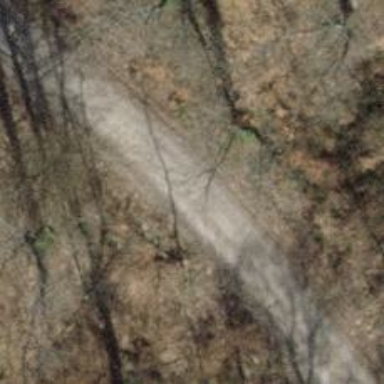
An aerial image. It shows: Track with grade 3 compacted surface suitable for agricultural vehicles.